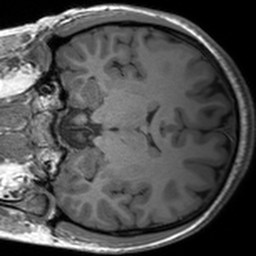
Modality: T1w
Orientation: coronal
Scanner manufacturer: siemens
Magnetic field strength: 3 T
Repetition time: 1.54 s
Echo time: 0.00234 s